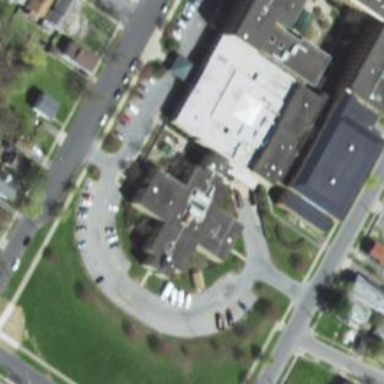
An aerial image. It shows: Nursing home.